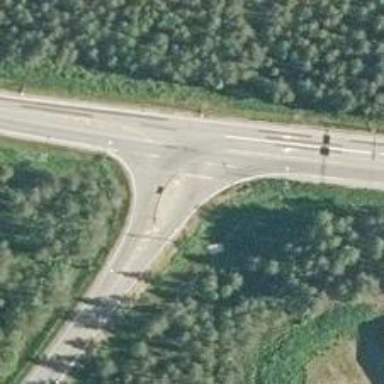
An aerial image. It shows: Trunk highway.